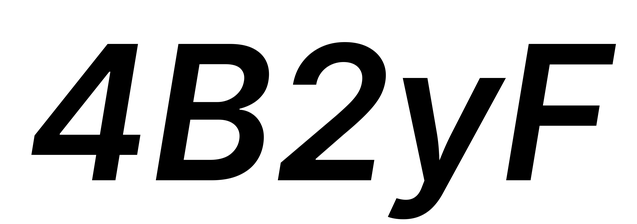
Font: Inter-Italic_SemiBold_Italic